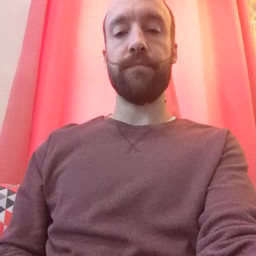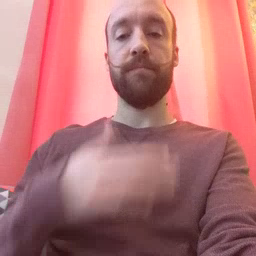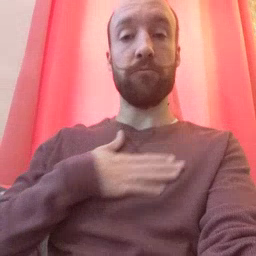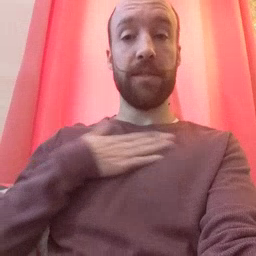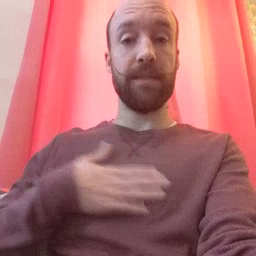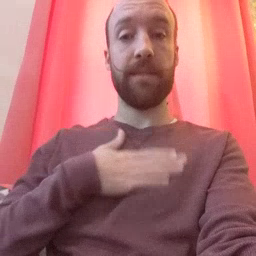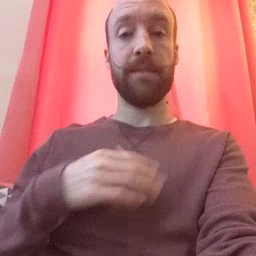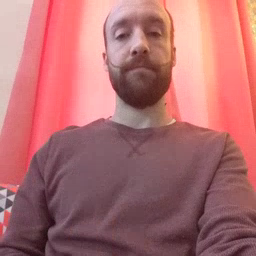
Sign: please